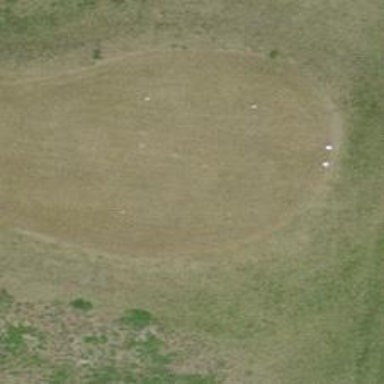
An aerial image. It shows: Grassy area designated as golf tee.